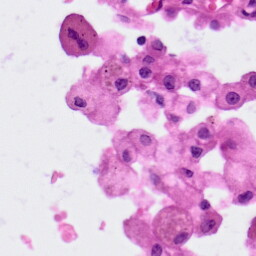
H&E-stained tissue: Lung